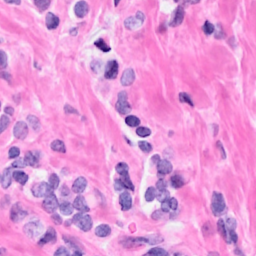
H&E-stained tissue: Breast